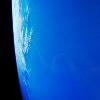
Label: water